Question: What is the map showing?
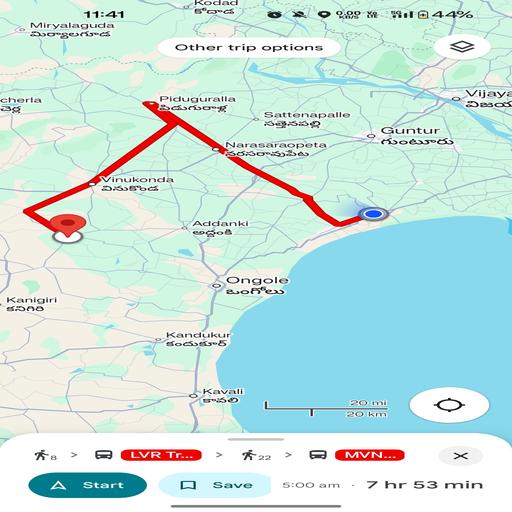
Answer: A route